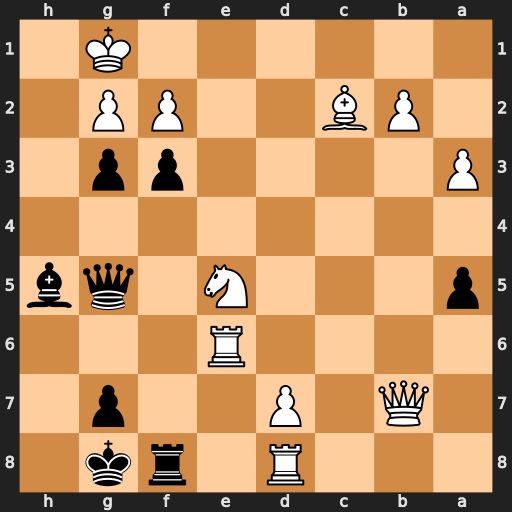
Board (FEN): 3R1rk1/1Q1P2p1/4R3/p3N1qb/8/P4pp1/1PB2PP1/6K1
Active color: b
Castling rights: -
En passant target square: -
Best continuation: Qc1+ Bd1 Qxd1#